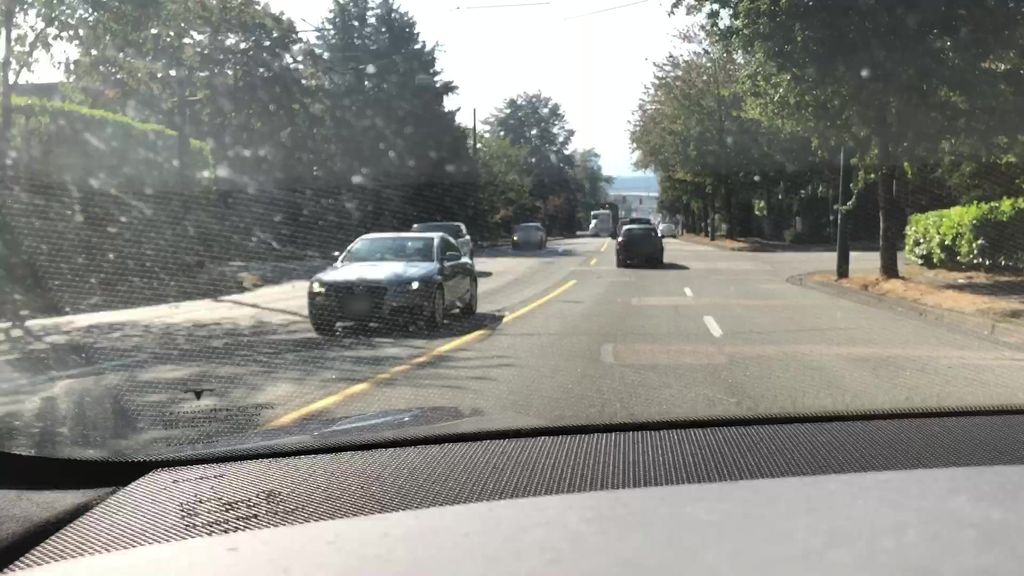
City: vancouver